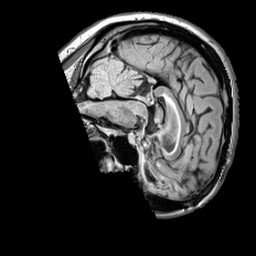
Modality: FLAIR
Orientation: sagittal
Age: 37
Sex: female
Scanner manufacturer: siemens
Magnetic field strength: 3 T
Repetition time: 5 s
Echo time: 0.387 s